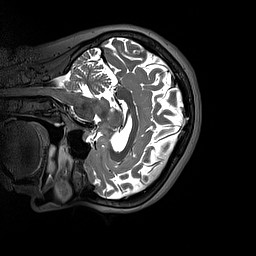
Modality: T2w
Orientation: sagittal
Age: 41
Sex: female
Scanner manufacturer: siemens
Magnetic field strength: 3 T
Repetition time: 3.2 s
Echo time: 0.412 s